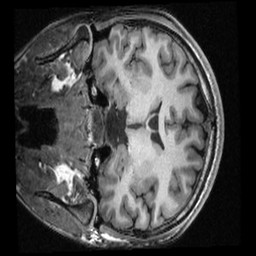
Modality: T1w
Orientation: coronal
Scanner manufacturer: ge
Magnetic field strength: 3 T
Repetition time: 0.00768 s
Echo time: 0.002936 s